Field crop: tomato
Growth stage: 1
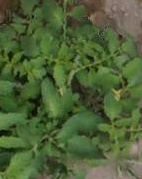
Species: tomato